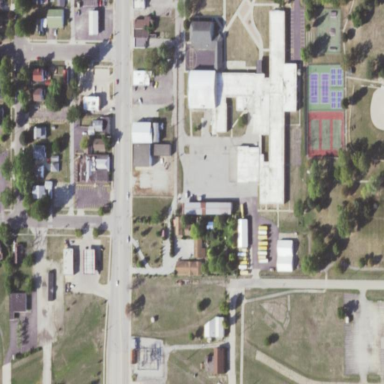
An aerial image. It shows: School.